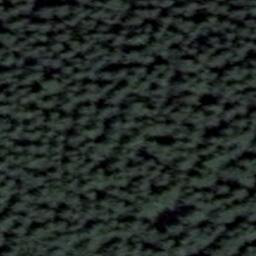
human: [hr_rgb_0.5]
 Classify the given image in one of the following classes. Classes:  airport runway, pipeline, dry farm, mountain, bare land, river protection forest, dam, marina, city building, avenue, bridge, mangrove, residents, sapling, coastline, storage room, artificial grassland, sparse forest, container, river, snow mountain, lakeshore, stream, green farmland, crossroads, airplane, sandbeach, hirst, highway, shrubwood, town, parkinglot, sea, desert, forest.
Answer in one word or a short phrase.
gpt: forest